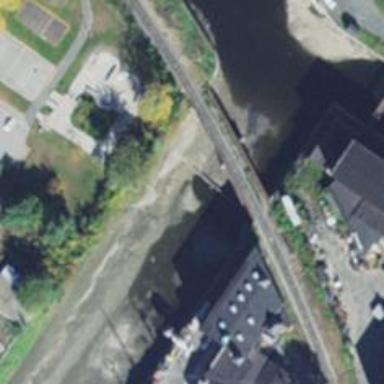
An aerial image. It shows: Abandoned railroad bridge.